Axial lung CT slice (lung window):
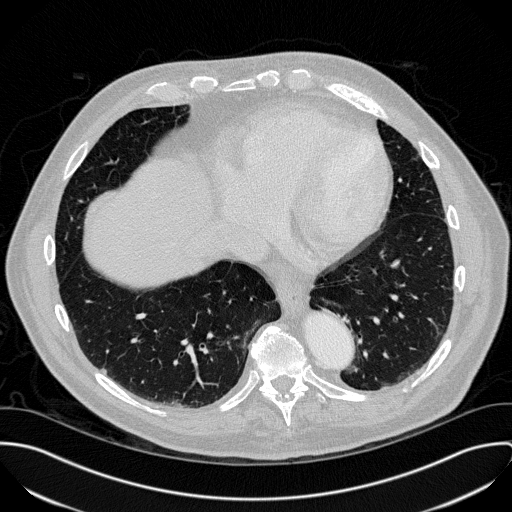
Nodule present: yes
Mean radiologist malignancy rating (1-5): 2.5